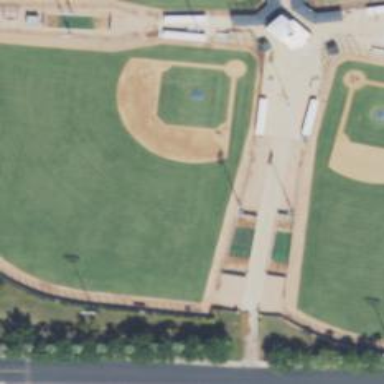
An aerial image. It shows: Baseball pitch for leisure and sports activities.